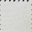
Piece: xx